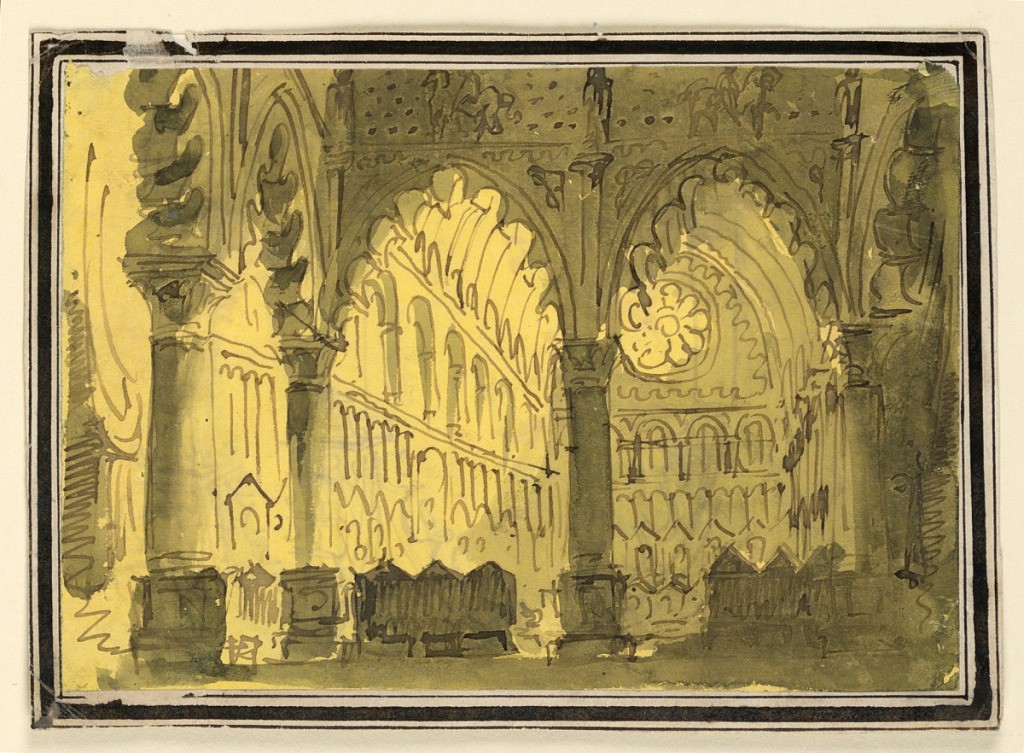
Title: Stage Design, Church Interior
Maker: Pietro Narducci, Italian, active 1809 - 1841
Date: early 19th century
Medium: Pen and sepia ink, brush and wash on paper
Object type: Drawing
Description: Horizontal rectangle. Interior of Gothic church with ogival vaults in foreground, rose window in background.